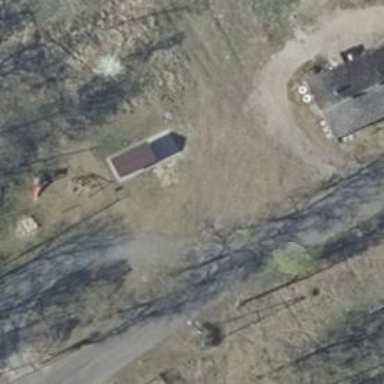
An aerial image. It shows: Picnic shelter providing place for individuals to seek refuge.